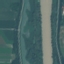
Land use / land cover: River